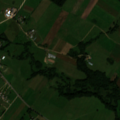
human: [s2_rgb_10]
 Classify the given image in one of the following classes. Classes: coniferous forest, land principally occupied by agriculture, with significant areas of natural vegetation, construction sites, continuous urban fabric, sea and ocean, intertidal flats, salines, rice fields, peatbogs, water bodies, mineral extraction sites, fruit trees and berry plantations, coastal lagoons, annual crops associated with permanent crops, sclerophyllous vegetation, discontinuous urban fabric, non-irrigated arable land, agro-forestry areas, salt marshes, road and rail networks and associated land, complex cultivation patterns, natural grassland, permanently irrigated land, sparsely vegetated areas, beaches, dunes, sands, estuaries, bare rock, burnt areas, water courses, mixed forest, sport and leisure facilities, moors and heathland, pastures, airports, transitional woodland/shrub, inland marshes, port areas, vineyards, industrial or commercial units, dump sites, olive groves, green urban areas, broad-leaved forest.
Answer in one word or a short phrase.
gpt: discontinuous urban fabric, non-irrigated arable land, complex cultivation patterns, land principally occupied by agriculture, with significant areas of natural vegetation, mixed forest